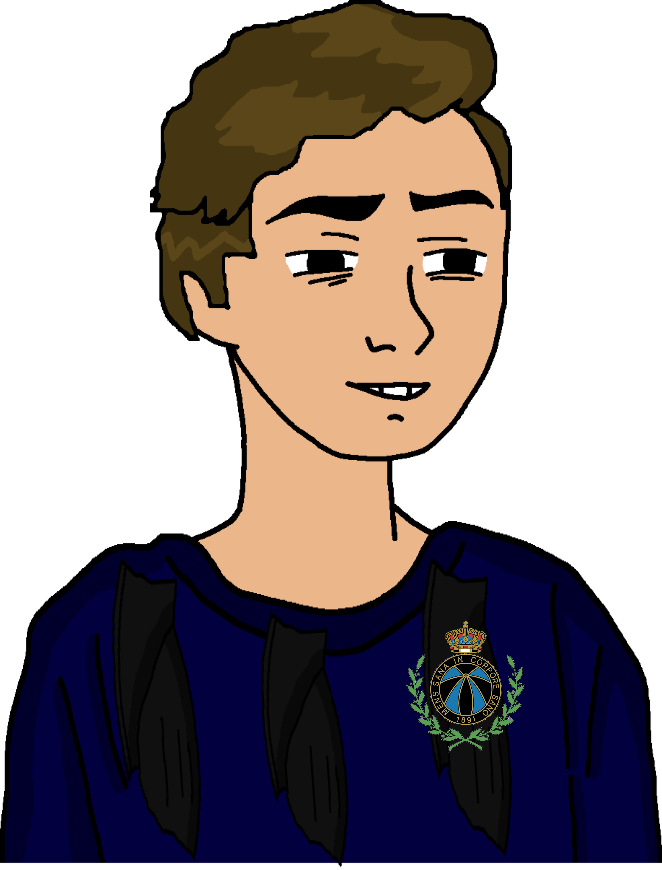
Label: 5_Twinkjak